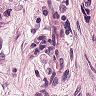
Metastatic tissue present: yes